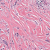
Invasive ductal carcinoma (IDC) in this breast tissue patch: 1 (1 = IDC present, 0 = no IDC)